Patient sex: M
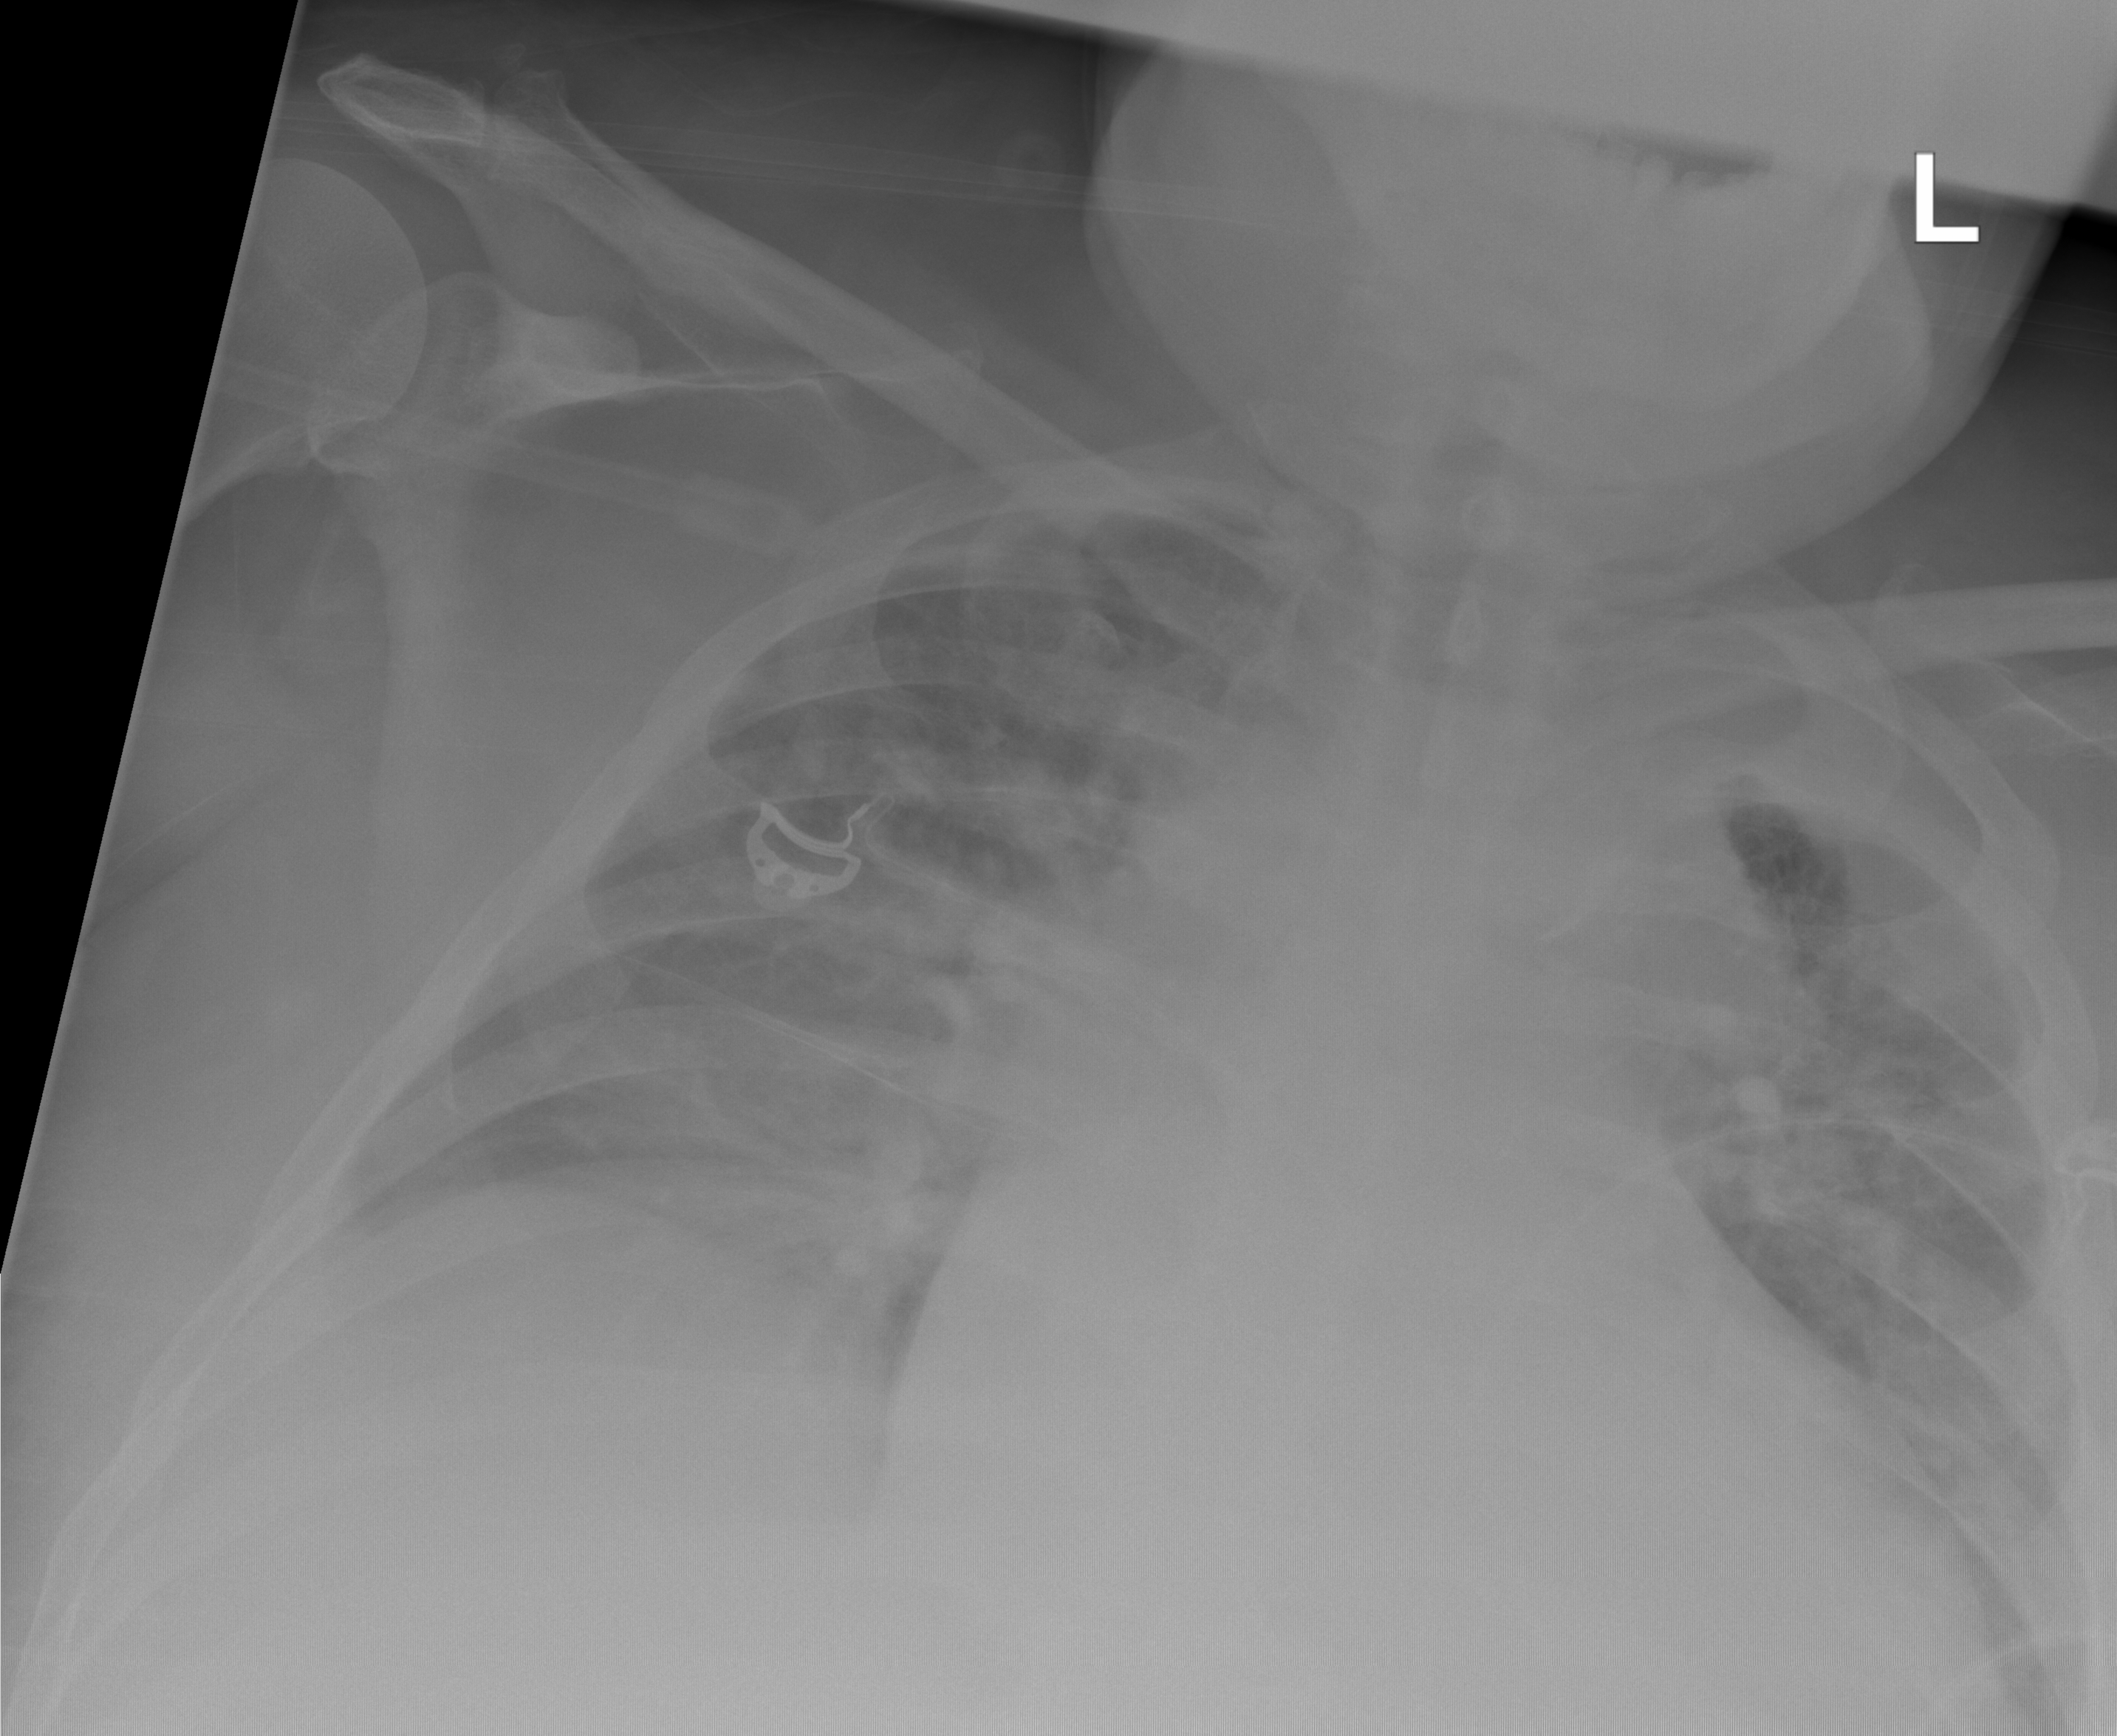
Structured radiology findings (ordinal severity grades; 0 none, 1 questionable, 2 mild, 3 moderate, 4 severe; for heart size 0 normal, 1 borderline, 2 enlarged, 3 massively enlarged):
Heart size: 3
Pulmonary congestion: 3
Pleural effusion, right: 0
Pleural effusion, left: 2
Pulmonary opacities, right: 1
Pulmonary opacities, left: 1
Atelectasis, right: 2
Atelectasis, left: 2